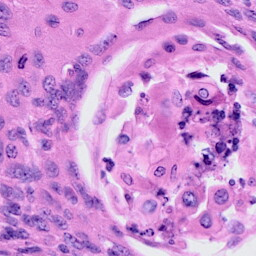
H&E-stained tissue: Cervix